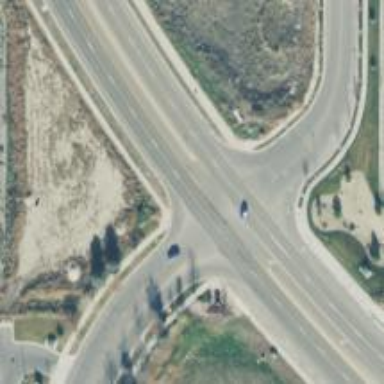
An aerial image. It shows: Crossing on the road.